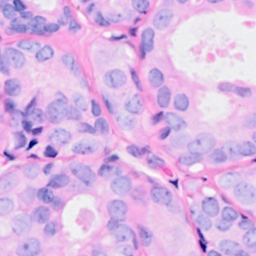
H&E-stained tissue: Breast